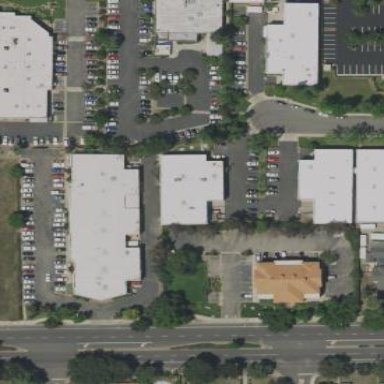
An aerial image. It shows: Commercial area.